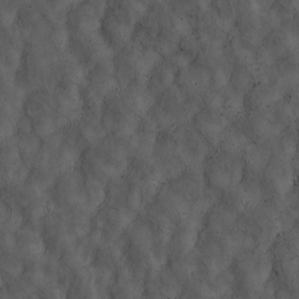
Label: non_frost